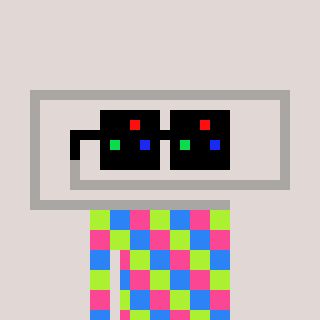
a pixel art character with square black sunglasses, a paperclip-shaped head and a computerblue-colored body on a warm background